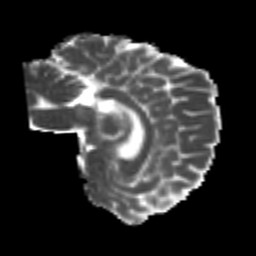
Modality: MD
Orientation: sagittal
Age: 25
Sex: female
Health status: healthy
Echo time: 0.074 s